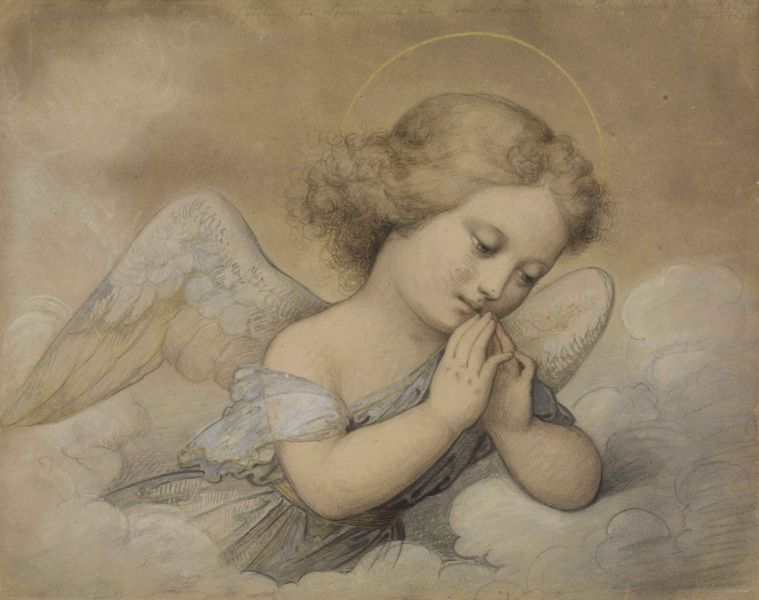
Titel: Schutzengel in Wolken für Louise Seidler
Künstler: Marie Ellenrieder
Standort: Karlsruhe
Institution: Staatliche Kunsthalle Karlsruhe
Schlagwörter: blau, dunkel, feder, flügel, gemälde, gott, hand, haut, himmel, nackt, schatten, weiß, wolken, aquarell, gelb, mädchen, ausschnitt, braun, finger, frau, frisur, geste, grau, haar, hell, hintergrund, kleid, kreide, licht, mund, nase, pastell, schwarz, skizze, stirn, zeichnung, blick, gürtel, rot, schleier, tuch, wolke, beige, malerei, alt, blond, hemd, jung, arm, arme, augen, barock, blass, falten, federn, gefieder, gesicht, kleidung, sehen, spitze, tod, tot, ärmel, bild, bildnis, blicken, hals, hände, öl, erde, horizont, wind, kirche, auge, gewand, gold, haare, stoff, kind, kinn, lippen, locke, locken, renaissance, rosa, sanft, schulter, schultern, schön, traurig, zart, fliegen, engel, engelchen, putte, putto, erdig, hellblau, lächeln, farbig, schrift, wangen, papier, tüll, moderne, farbe, grafik, graphik, barun, klein, baby, sepia, romantik, luft, dick, gefaltet, grübchen, locen, wandmalerei, malerin, gesenkt, junge, ellenbogen, still, transparent, transparenz, zierlich, schulterfrei, laviert, wasserfarben, knabe, gemalt, kirch, religion, schweben, schraffur, lockig, schraffiert, beten, gebet, pinselstrich, stift, kleidchen, schein, andächtig, seitenblick, heiligenschein, gefaltete hände, nimbus, braum, romantisch, christlich, toga, stützend, versonnen, durchsichtig, andacht, religiös, niedergeschlagen, beeten, pinselstriche, erd, hänge, freundlich, golden, weich, kitsch, in sich gekehrt, amor, heilig, schutzengel, versenkung, anbetung, betend, kitschig, süss, tunika, pute, putti, lischt, tempera, gezeichnet, sakral, bauschig, dicklich, ärmchen, fromm, grazil, brauch, händchen, zeichung, friedlich, coloriert, durchscheinend, gra, niederschlag, pastelle, lieblich, glorie, bete, händer, kindlich, herab, dunkeö, zeichnunh, güte, wplken, seelig, träne, gelockt, watte, betet, korona, seidig, michel angelo, selig, hinab, putt, innerlich, gloria, flick, haur, nymb, hinabsehen, glorienschein, blaues gewand, neutrum, deckweiß, 19. jahrhundert, entel, angelo, ellenrieder, hiligenschein, #augen, engelschen, gemälde#, transparant, seydler, woilke, seligkeit, aquarellstift, federchen, flügel+, kleidschen, sacht, goldlocke, gottesbote, beten heiligenschien, barf, benter, traugi, your mom, tits or gtfo, junge hunde